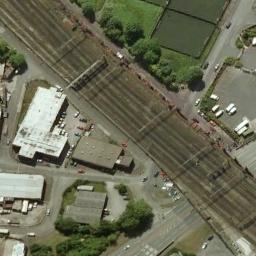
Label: railway